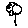
Label: flower